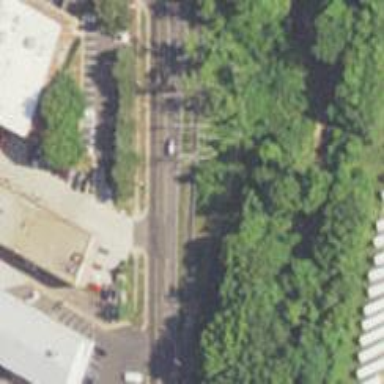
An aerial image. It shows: Unmarked road crossing.